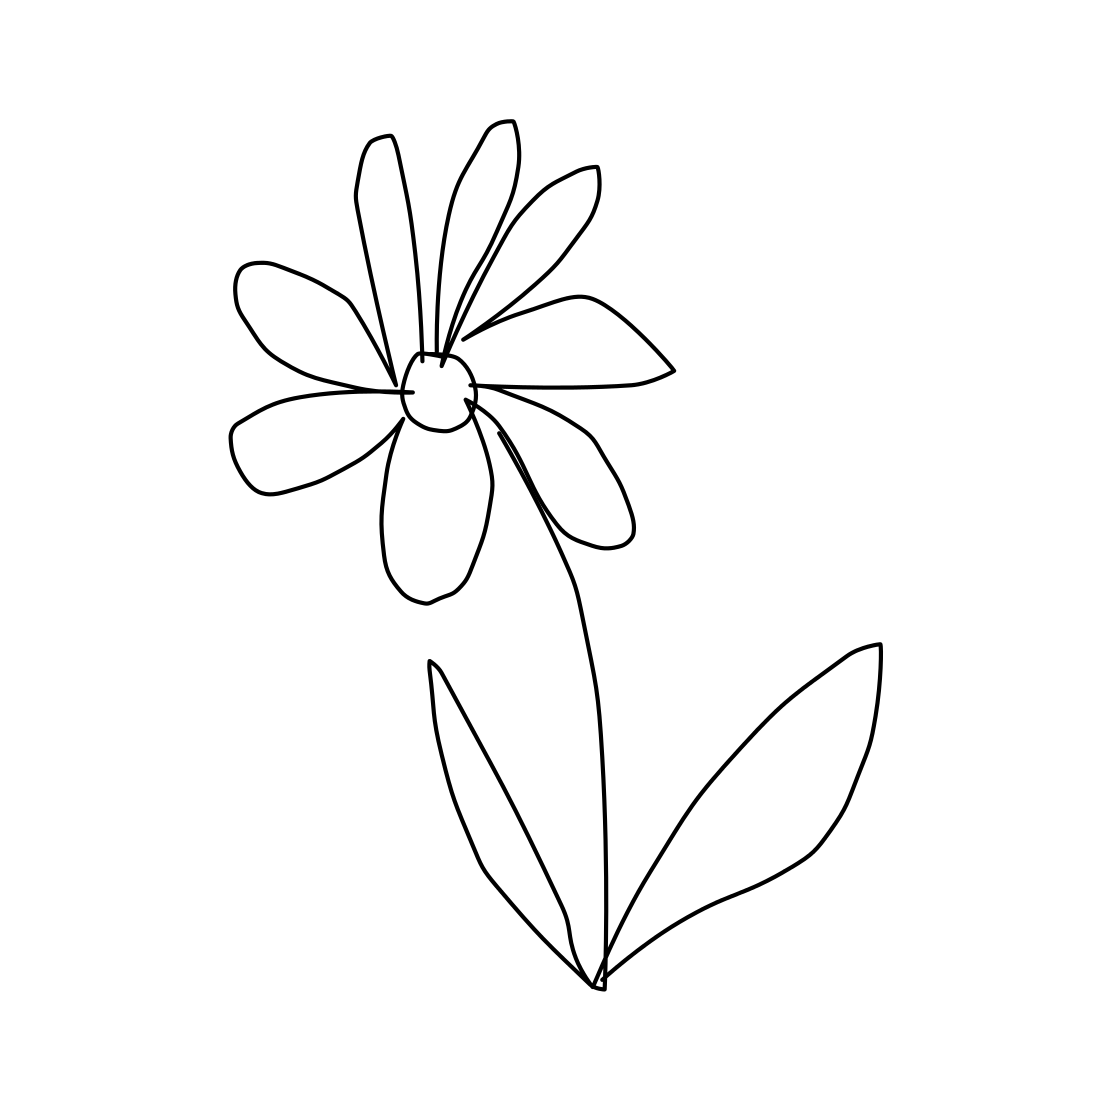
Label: flower with stem